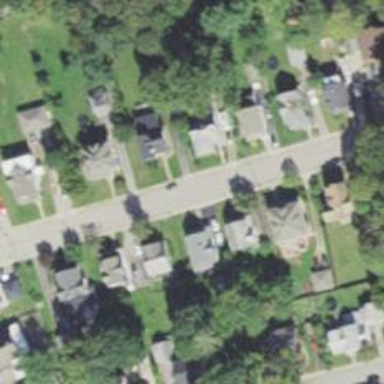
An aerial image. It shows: Residential driveway designated as service road.